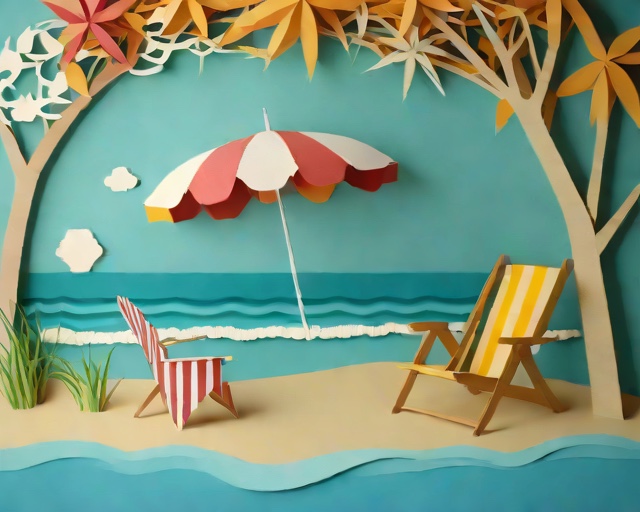
Category: Summer